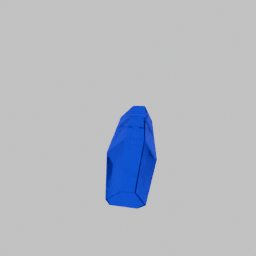
Label: decoration